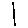
Label: line